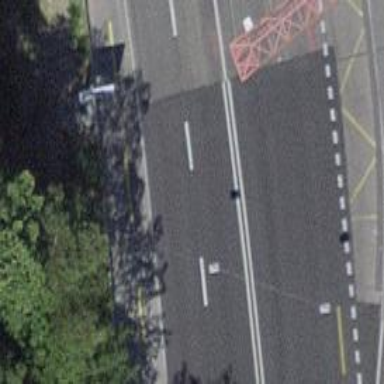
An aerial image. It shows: Primary road with asphalt surface and designated cycle lane.